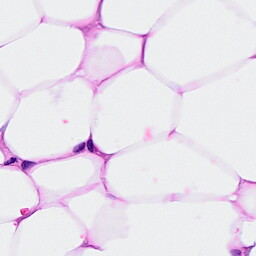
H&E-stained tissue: Breast